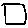
Label: square